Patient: sex M, age 55
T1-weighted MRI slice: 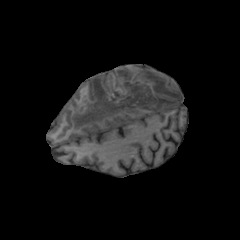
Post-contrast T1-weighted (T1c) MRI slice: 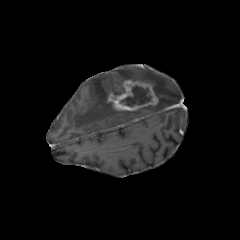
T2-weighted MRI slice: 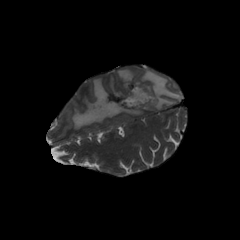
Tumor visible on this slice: yes
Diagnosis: Glioblastoma, IDH-wildtype
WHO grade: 4